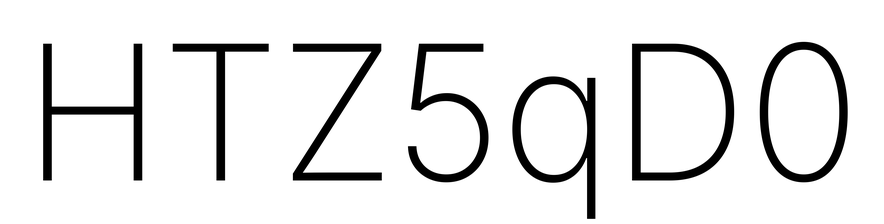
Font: Inter_ExtraLight